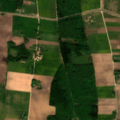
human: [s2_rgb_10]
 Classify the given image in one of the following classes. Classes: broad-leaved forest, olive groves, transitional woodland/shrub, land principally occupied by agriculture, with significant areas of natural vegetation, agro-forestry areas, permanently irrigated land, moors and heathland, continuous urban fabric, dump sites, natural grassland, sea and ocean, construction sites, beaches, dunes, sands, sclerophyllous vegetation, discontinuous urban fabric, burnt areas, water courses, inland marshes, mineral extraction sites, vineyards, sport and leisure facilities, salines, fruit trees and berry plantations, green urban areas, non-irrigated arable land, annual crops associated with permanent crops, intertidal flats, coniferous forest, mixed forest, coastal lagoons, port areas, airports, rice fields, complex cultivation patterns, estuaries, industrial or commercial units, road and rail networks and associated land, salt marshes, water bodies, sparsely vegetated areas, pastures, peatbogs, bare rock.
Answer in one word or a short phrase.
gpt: non-irrigated arable land, complex cultivation patterns, broad-leaved forest, transitional woodland/shrub